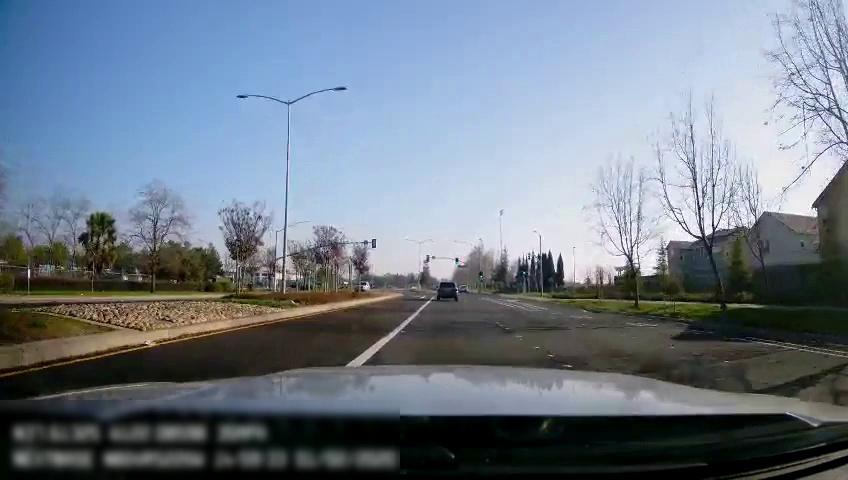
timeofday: Day
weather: Sunny
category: Drivable Space
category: Drivable Space
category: Vehicles | SUV
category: Vehicles | SUV
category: Vehicles | Car
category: Lanes | Alternate Lane
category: Lanes | Alternate Lane
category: Lanes | Current Lane
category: Lanes | Current Lane
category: Lanes | Alternate Lane
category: Traffic | Lights
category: Traffic | Lights
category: Traffic | Lights
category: Traffic | Lights